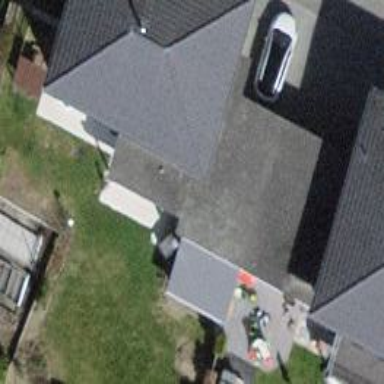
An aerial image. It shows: Garage.